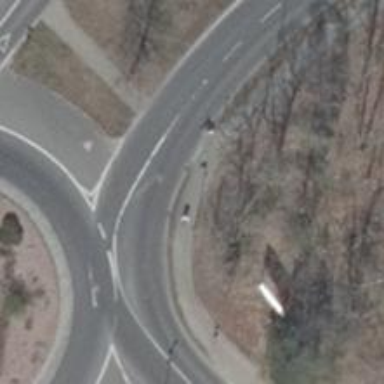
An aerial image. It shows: Uncontrolled crossing with pedestrian island.